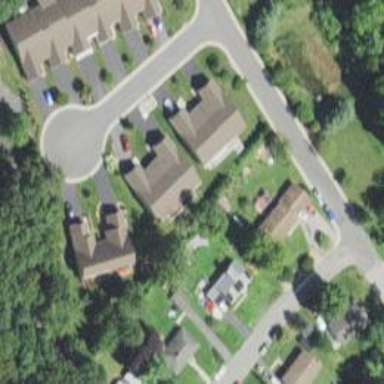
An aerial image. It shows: Residential neighbourhood.